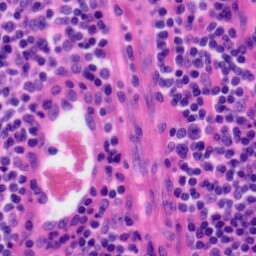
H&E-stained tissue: Tonsil